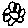
Label: flower